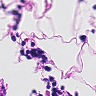
Metastatic tissue present: no